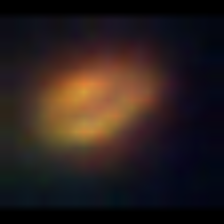
Taxon: NanoPlankton
Group: Other